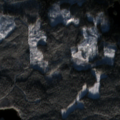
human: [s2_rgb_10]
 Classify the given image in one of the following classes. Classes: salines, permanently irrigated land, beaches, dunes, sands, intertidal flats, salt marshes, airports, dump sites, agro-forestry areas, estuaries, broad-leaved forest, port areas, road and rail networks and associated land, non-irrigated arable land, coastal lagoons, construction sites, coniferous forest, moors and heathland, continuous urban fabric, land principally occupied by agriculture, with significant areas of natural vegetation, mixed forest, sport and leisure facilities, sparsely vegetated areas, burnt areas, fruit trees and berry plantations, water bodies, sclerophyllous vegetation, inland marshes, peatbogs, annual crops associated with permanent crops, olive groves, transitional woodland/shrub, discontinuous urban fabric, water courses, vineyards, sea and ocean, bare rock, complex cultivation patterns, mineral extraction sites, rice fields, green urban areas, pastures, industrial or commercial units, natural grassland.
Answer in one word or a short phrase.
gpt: coniferous forest, mixed forest, water bodies